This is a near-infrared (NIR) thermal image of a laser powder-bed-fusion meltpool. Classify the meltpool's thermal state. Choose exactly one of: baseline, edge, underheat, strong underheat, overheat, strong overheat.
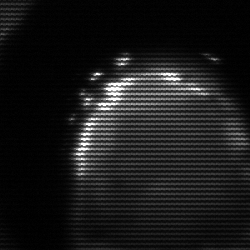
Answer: edge